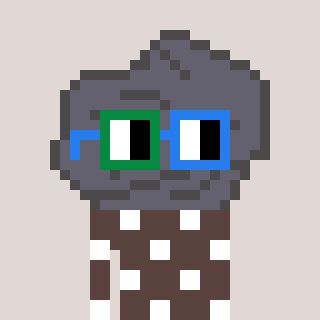
a pixel art character with square green and blue glasses, a rock-shaped head and a darkbrown-colored body on a warm background